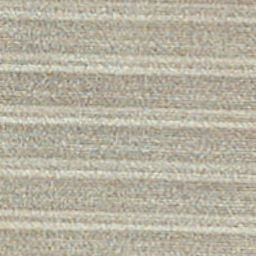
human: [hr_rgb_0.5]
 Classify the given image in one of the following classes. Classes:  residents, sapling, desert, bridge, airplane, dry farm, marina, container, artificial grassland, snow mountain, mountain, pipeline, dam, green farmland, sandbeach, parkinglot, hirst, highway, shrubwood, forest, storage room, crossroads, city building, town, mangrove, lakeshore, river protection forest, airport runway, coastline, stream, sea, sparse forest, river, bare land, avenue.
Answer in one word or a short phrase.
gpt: dry farm